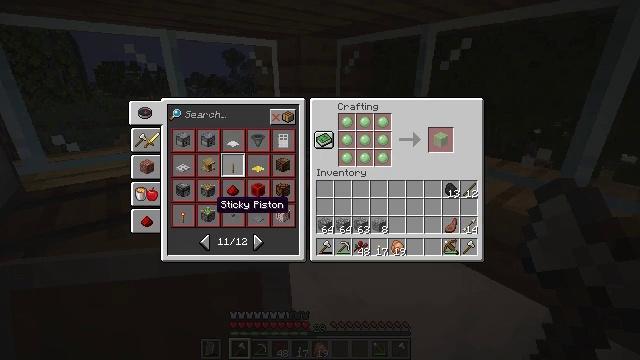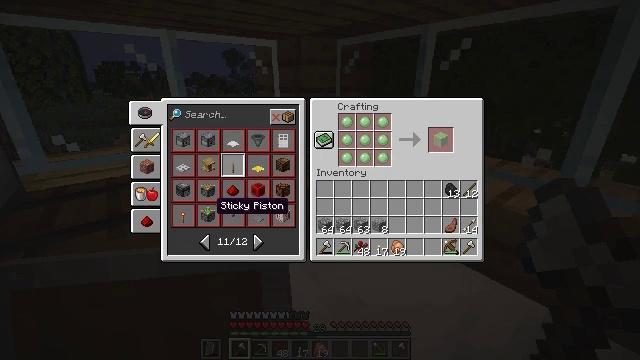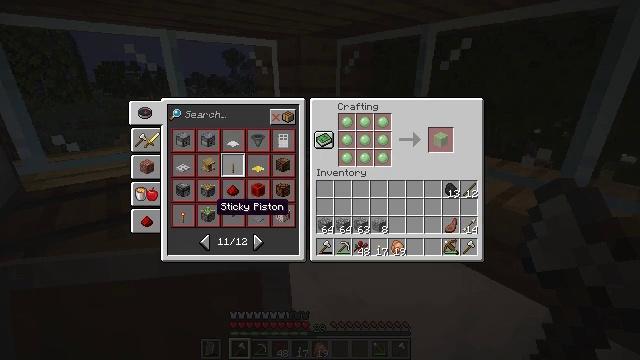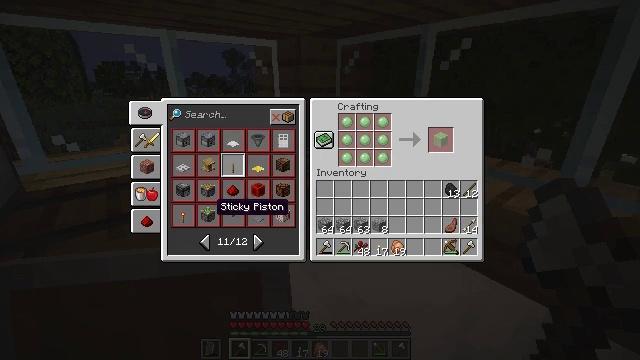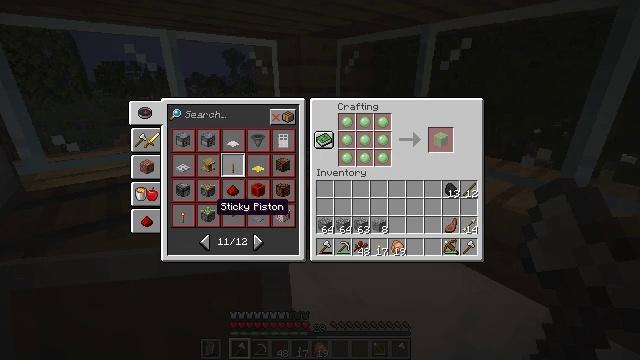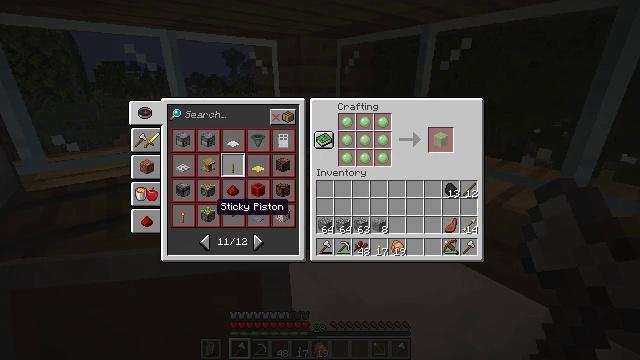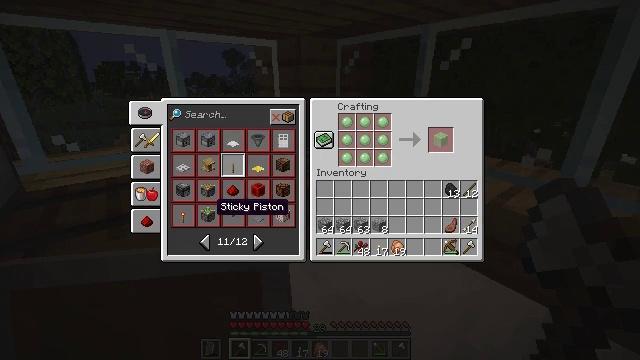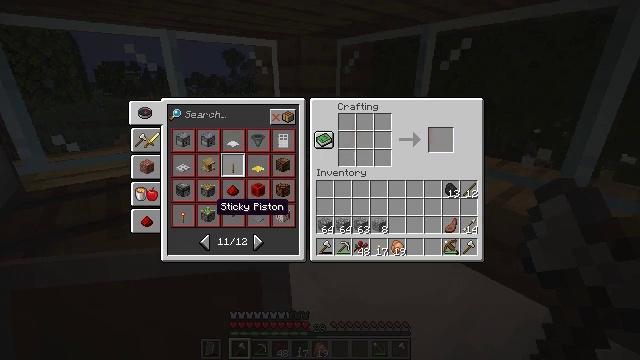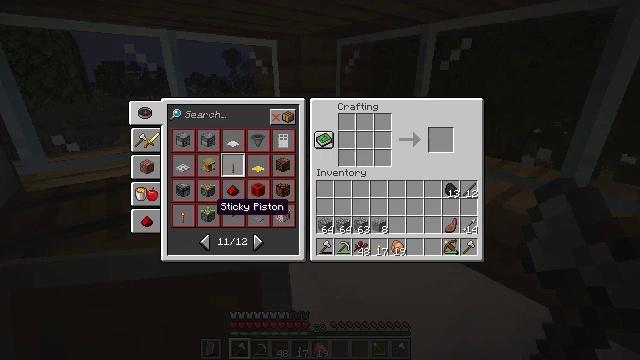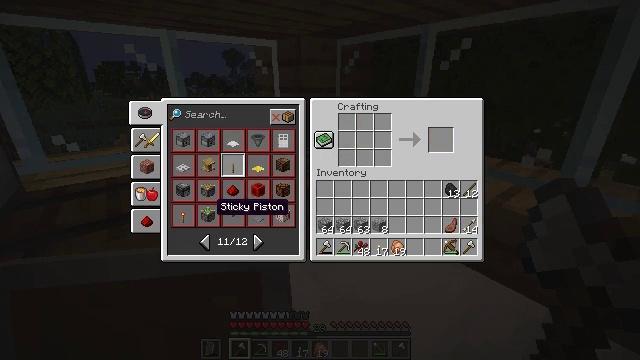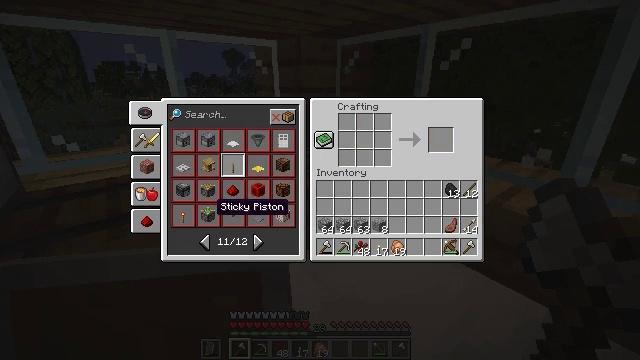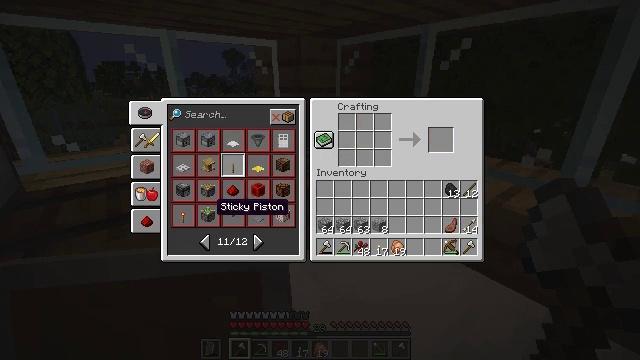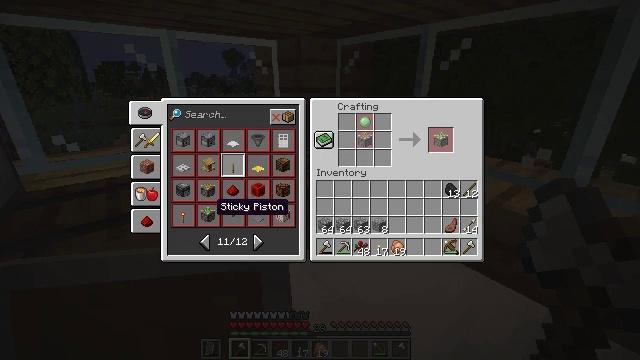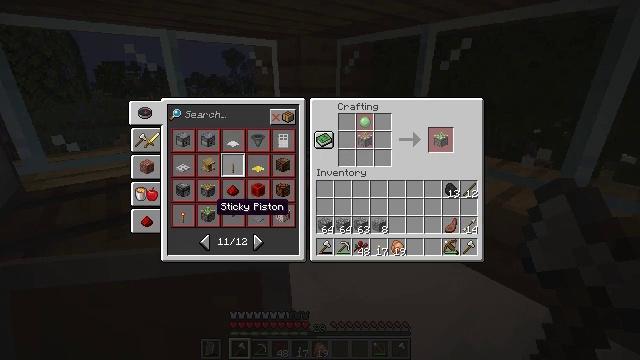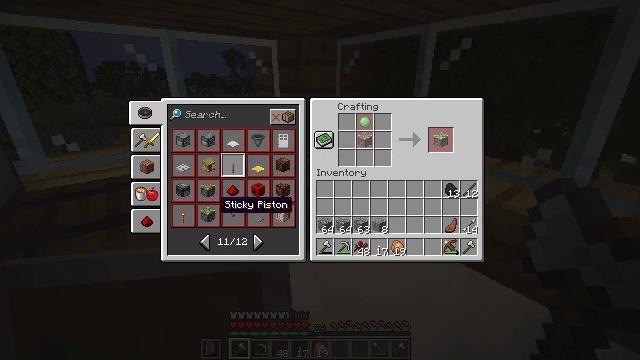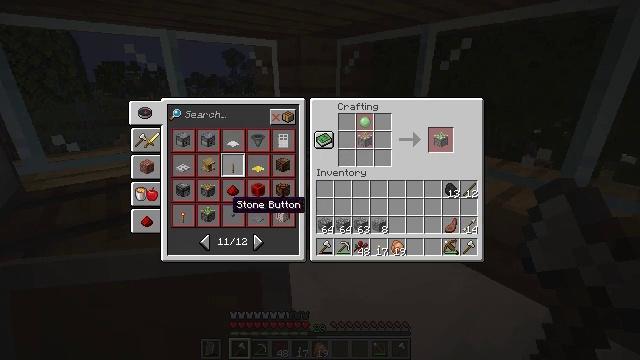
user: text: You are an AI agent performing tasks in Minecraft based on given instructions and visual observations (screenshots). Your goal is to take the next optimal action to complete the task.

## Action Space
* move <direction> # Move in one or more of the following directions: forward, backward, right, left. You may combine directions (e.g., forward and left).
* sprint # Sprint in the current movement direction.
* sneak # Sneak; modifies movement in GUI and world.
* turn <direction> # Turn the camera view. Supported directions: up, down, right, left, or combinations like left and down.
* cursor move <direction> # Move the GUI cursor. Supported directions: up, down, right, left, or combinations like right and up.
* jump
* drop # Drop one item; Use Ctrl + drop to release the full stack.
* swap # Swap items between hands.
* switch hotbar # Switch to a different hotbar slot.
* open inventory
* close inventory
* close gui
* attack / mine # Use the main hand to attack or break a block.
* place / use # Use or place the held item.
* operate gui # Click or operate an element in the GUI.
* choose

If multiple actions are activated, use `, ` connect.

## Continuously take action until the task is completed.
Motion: motion action
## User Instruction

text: Combine blaze powder and ender pearl to create an ender eye.
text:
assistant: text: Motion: no_op
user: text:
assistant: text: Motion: no_op
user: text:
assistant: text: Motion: no_op
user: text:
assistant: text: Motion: no_op
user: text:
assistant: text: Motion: no_op
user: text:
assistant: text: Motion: no_op
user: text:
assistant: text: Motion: operate gui
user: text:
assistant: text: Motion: operate gui
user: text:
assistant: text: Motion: operate gui
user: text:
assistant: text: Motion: no_op
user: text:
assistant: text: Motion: no_op
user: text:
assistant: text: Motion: no_op
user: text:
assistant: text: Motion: no_op
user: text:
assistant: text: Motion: no_op
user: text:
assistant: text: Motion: cursor move right
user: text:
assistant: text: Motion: cursor move right
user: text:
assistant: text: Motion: cursor move right
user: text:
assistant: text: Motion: no_op
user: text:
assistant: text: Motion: no_op
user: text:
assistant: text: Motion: cursor move right and up
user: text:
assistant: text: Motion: cursor move right and up
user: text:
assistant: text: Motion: cursor move right and up
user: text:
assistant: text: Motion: cursor move right and up
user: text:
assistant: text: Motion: no_op
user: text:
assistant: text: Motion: no_op
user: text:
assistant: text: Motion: no_op
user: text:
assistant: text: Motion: no_op
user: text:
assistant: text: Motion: no_op
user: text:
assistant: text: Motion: no_op
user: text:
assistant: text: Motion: no_op